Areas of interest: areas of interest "Commercial service"
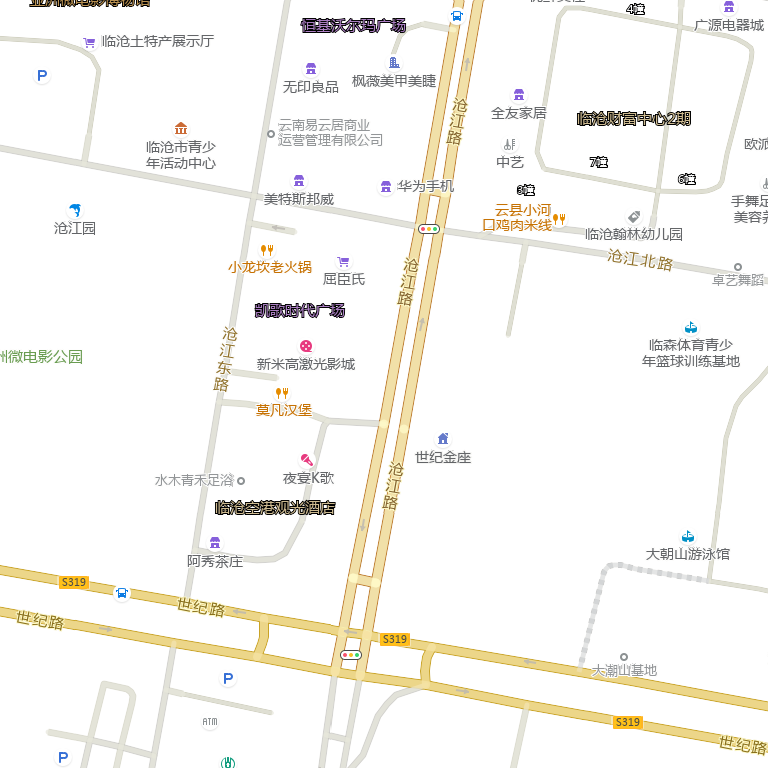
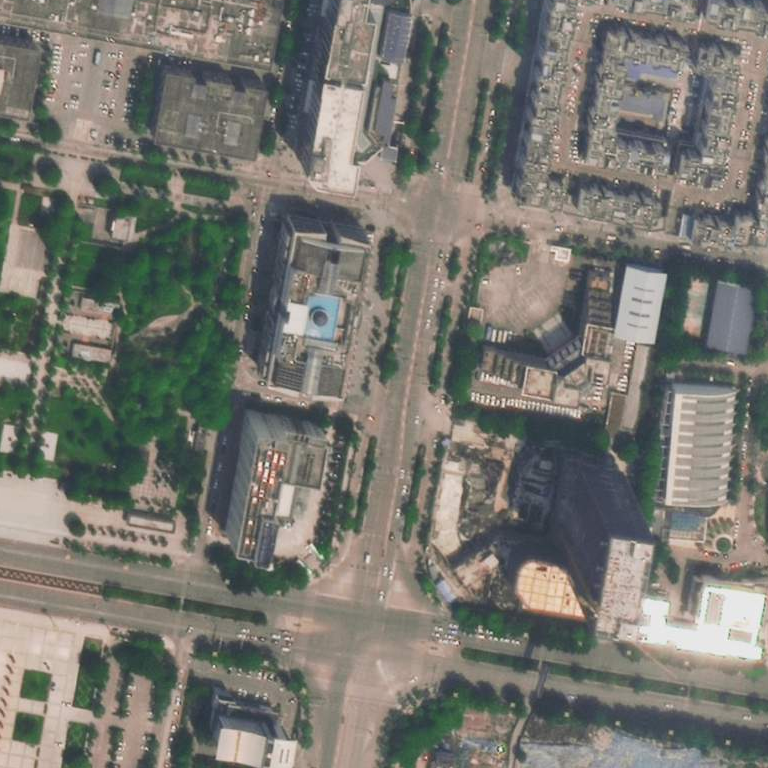